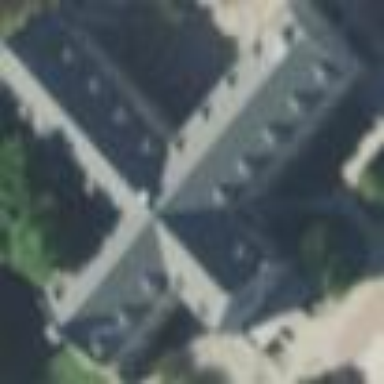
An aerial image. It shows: Dormitory building.